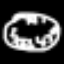
Label: clock